Question: Try to get average of values. I have json data going inside that, grabbing the array and using the average function on it. But error returns...
> TypeError: arr.reduce is not a function
It's from first 'console.log(myArray)' as per screenshot below. and second console.log with avg function, not working...

'''
data() {
return {
myArray:[],
}
},
methods: {
avgArray: function(){
const sum = arr => arr.reduce((a,c) => (a + c));
const avg = arr => sum(arr) / arr.length;
this.estates.forEach((a, index) => {
this.myArray = a.m2_price;
console.log(this.myArray);
});
console.log(avg(this.myArray));
}
}
'''
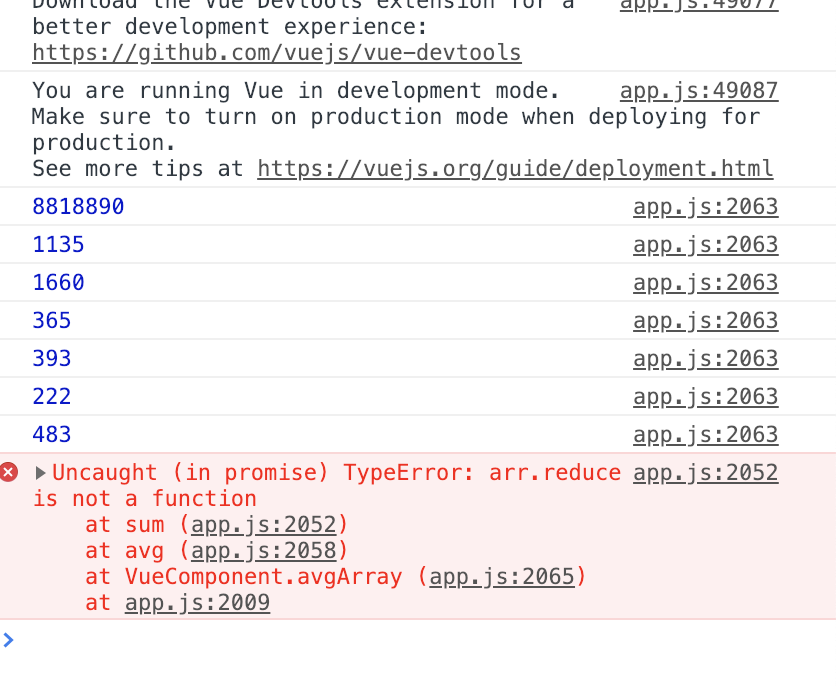
Answer: '''
avgArray: function(){
const sum = arr => arr.reduce((a,c) => (a += c),0); // add equals and init with 0
const avg = arr => sum(arr) / arr.length;
this.myArray = this.estates.map(a => a.m2_price)
console.log(avg(this.myArray));
}
'''
You were setting this.myArray as a value and not an array. You could've either pushed the m2_price or map it like above
Reduce function only exists on arrays. Clearly you were logging this.myArray and getting integers. Hence the error.